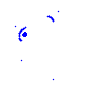
Particle: pion